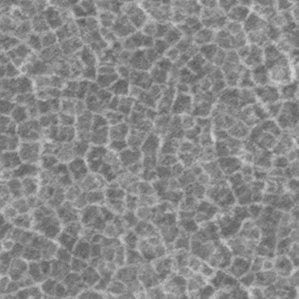
Label: frost